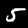
Digit: 5